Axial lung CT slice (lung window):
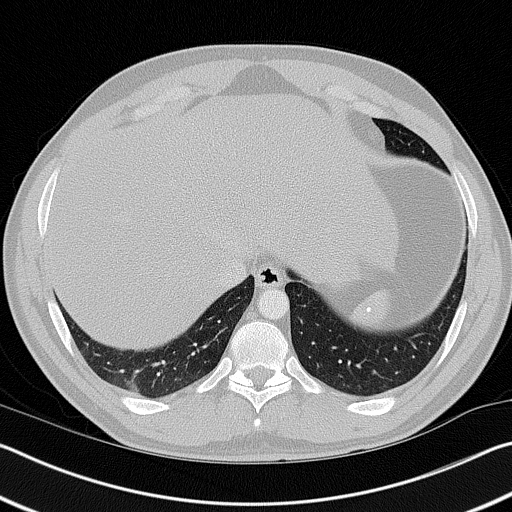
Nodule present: no